高三 · 度量几何学
19. 如图, 已知 $\angle C=90^{\circ}$, 点 $O$ 在 $A C$ 上, $C D$ 为 $\odot O$ 的直径, $\odot O$ 切 $A B$ 于点 $E$, 若 $B C=5, A C=12$,求 $\odot \mathrm{O}$ 的半径.

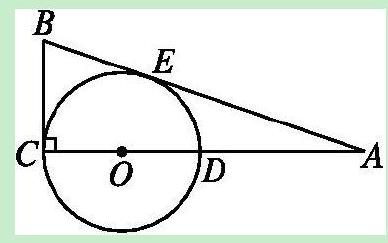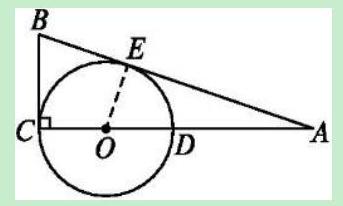
答案: 解答：如图,连接 $\mathrm{OE}$,

$\because \mathrm{AB}$ 与 $\odot \mathrm{O}$ 相切于点 $\mathrm{E}$,

$\therefore \mathrm{OE} \perp \mathrm{AB}$, 即 $\angle \mathrm{OEA}=90^{\circ}$.

$\because \angle \mathrm{C}=90^{\circ}, \angle \mathrm{A}=\angle \mathrm{A}$,

$\therefore \triangle \mathrm{ACB} \sim \triangle \mathrm{AEO}$,

$\therefore \frac{\mathrm{OE}}{\mathrm{BC}}=\frac{\mathrm{AO}}{\mathrm{AB}}$

$\because \mathrm{BC}=5, \mathrm{AC}=12$,

$\therefore A B=13$,

$\therefore \frac{\mathrm{OE}}{5}=\frac{12-\mathrm{OE}}{13}$

$\therefore \mathrm{OE}=\frac{10}{3}$.

即 $\odot \mathrm{O}$ 的半径为 $\frac{10}{3}$.
解析: : 分析: 本题主要考查了圆的切线的性质及判定定理, 解决问题的关键是根据圆的切线的性质及判定定理结合所给条件运用三角形相似性分析计算即可